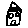
Label: house